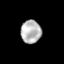
Tissue: skin
Cell type: Epithelial cells
Senescence score: 0.2169
Nuclear area (px): 465
Mean DAPI intensity: 180.458